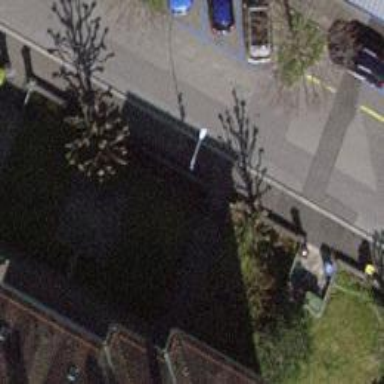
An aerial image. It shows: Post box is visible.